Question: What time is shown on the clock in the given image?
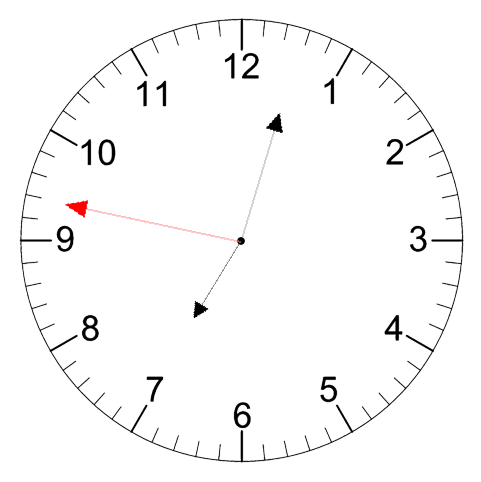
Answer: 07:02:47